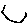
Label: hexagon